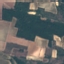
Land use / land cover: PermanentCrop